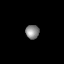
Tissue: lung
Cell type: Epithelial cells
Senescence score: 0.2257
Nuclear area (px): 184
Mean DAPI intensity: 139.554